Field crop: maize
Growth stage: 2
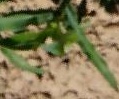
Species: maize